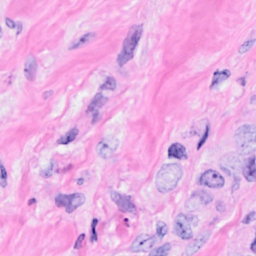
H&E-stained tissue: Breast